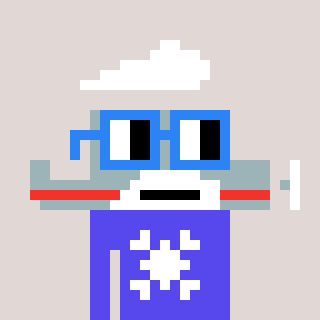
a pixel art character with square blue glasses, a plane-shaped head and a computerblue-colored body on a warm background